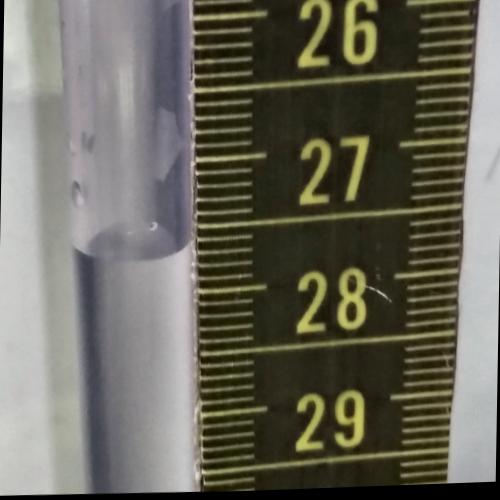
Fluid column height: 27.6 cm